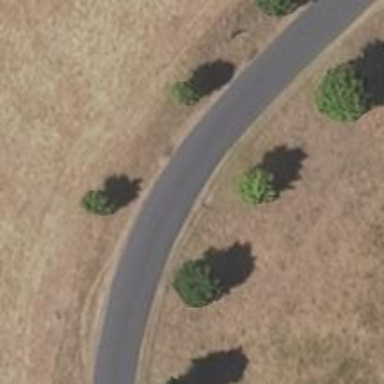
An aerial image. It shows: Unclassified road with asphalt surface.